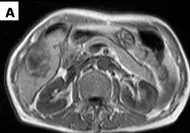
A 63-year-old man with abdominal pain. (A-C) MR images revealed a mass with low signal intensity on T1-weighted imaging and high signal intensity on T2-weighted imaging.
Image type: radiology (mri)